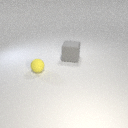
large gray rubber cube to the right of small yellow rubber sphere